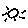
Label: sun